Interaction volume radius: 5 \u00c5
Interaction volume height: 10 \u00c5
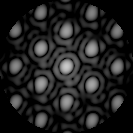
Disorder parameter: 0.1191